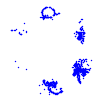
Particle: proton